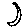
Label: moon